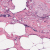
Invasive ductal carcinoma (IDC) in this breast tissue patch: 0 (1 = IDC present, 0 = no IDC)